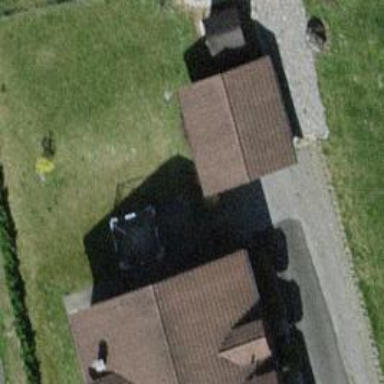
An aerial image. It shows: Carport structure.